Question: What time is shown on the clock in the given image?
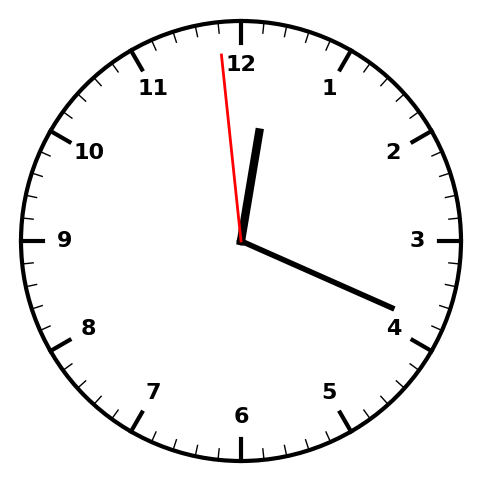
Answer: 12:18:59